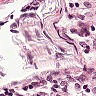
Metastatic tissue present: no